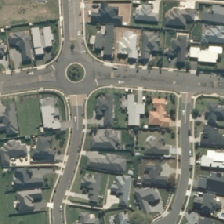
Land cover: urban_build_up